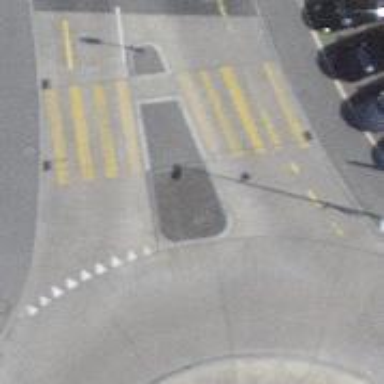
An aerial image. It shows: Kerb serving as barrier.